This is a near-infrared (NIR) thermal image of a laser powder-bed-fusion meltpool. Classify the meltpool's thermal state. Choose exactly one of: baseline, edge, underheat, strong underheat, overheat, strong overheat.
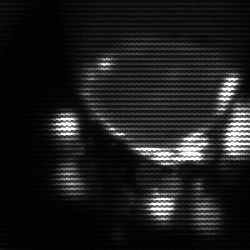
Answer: edge